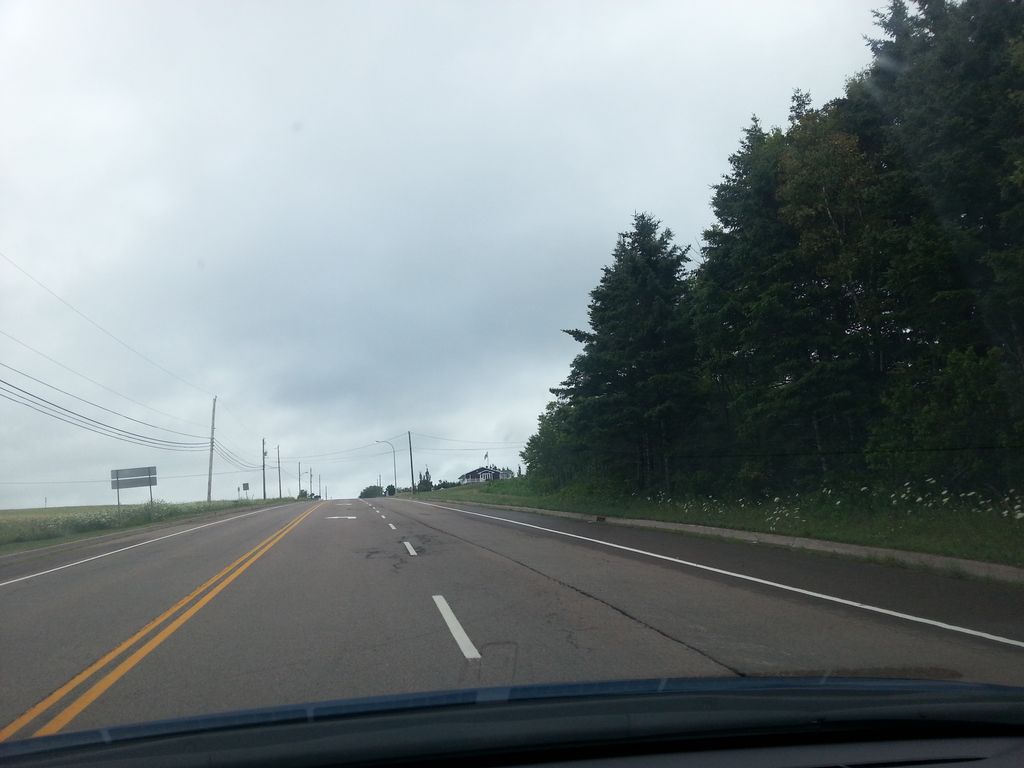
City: charlottetown